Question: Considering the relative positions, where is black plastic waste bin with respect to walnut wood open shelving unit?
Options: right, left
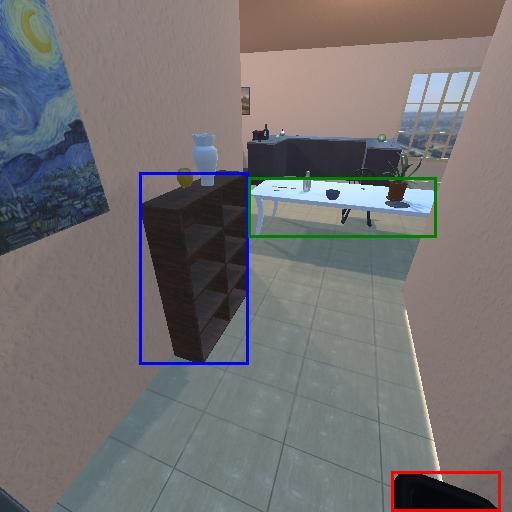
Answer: right